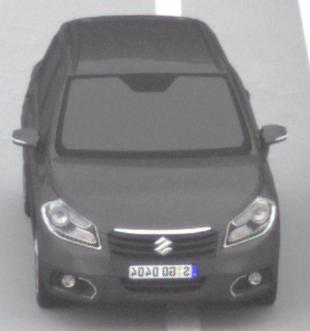
Make: Suzuki
Model: SX4 S-Cross 1.6
Detailed model: SX4 (II) S-Cross
Model produced from: 2013/10
Model produced until: 2015/08
Doors: 5
Color: gray
Road condition: dry road
Daytime: morning or afternoon
Contrast: low contrast